Question: '''
#import the turtle modules
import turtle
#Start a work Screen
ws=turtle.Screen()
#Define a Turtle Instance
geekyTurtle=turtle.Turtle()
#executing loop 6 times for 6 sides
for i in range(6):
#Move forward by 90 units
geekyTurtle.forward(90)
#Turn left the turtle by 300 degrees
geekyTurtle.left(300)
'''
My goal is to make a hexagon grid pattern and I am failing to do it properly. My first issue is if you run the code you get a hexagon but the top is flat, I can't get it to get the pointy corners to get on top. Second I tried to make the grid and it failed and I am not sure why I am unable to copy the same hexagon and clone it next to the other. I will or should have a file of the image that I am going for below.
The output I am getting:

The output I am trying to get:
<URL>
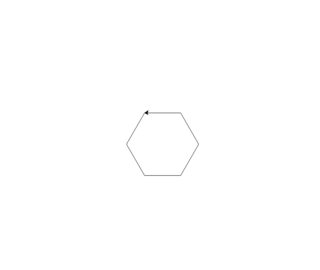
Answer: It seems like this is a problem that recursion could simplify in a fractal-like way. Each side of the initial hexagon is itself a hexagon, and so forth, filling the available space:
'''
from turtle import Screen, Turtle
SIDE = 75 # pixels
def hexagon(side, depth):
if depth > 0:
for _ in range(6):
turtle.forward(side)
turtle.right(60)
hexagon(side, depth - 1)
turtle.left(120)
screen = Screen()
screen.tracer(False) # because I have no patience
turtle = Turtle()
turtle.penup()
turtle.width(2)
turtle.sety(-SIDE) # center hexagons on window
turtle.pendown()
turtle.left(30) # optional, orient hexagons
hexagon(SIDE, depth=6) # depth depends on coverage area
turtle.hideturtle()
screen.tracer(True)
screen.exitonclick()
'''
<URL>